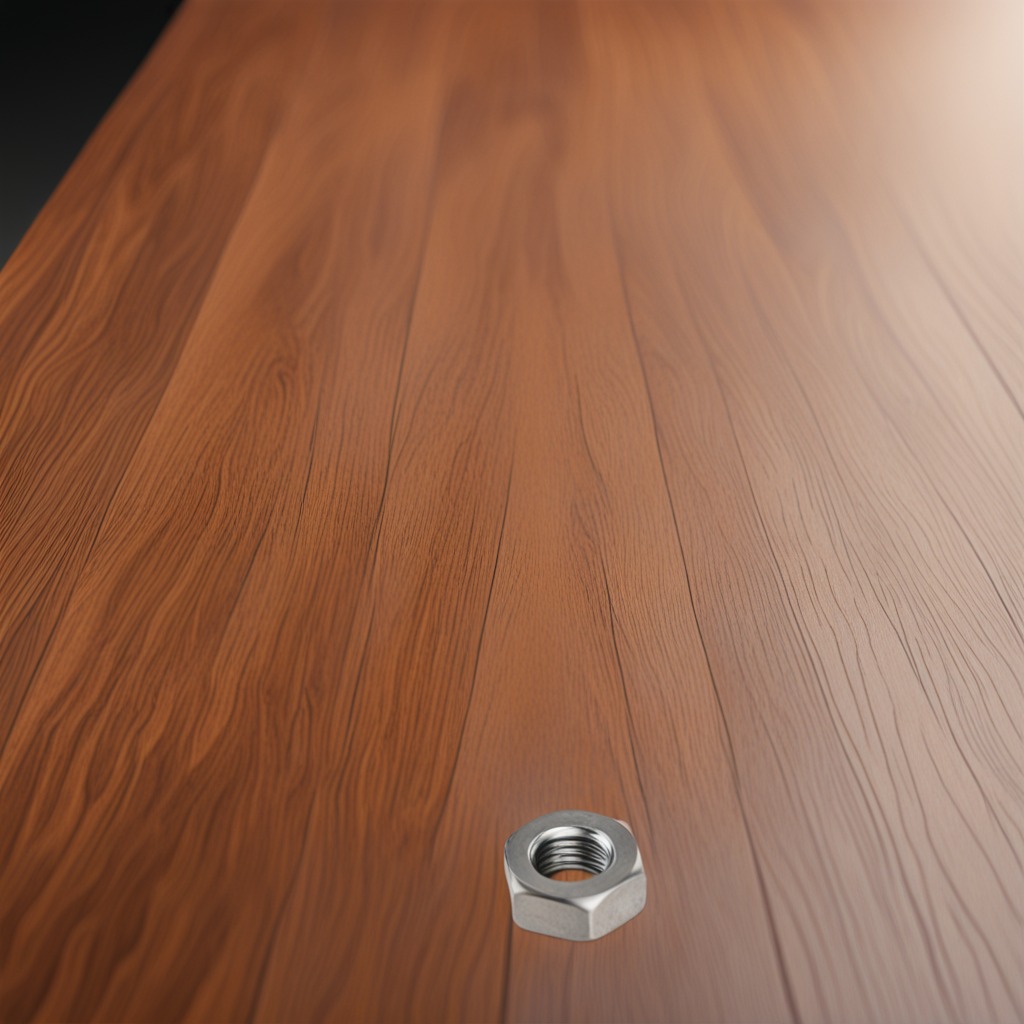
A metal nut is lying on a wooden table in a carpentry studio.